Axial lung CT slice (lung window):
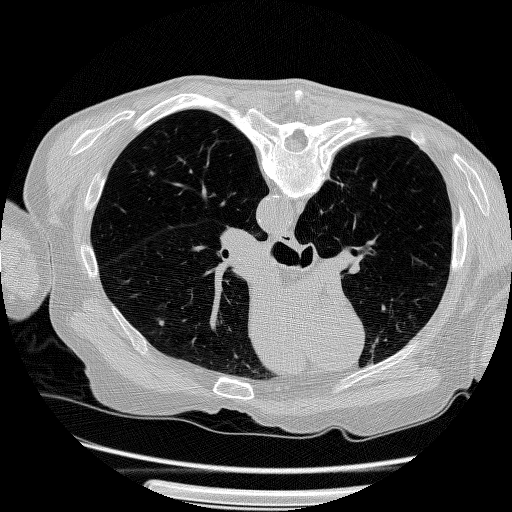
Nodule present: yes
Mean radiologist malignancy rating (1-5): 3